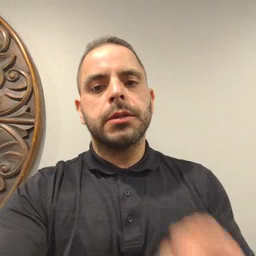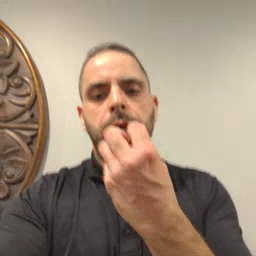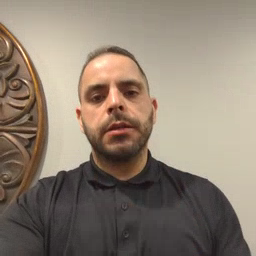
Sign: snack